Interaction volume radius: 5 \u00c5
Interaction volume height: 30 \u00c5
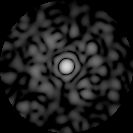
Disorder parameter: 0.8368